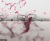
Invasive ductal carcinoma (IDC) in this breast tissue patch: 0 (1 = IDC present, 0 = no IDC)